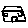
Label: house